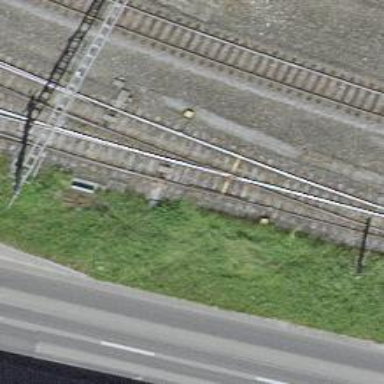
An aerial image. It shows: Railway switch.